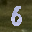
Label: 6